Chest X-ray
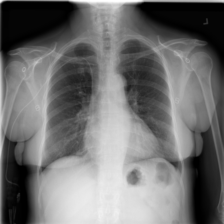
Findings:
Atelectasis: negative
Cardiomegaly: negative
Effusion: negative
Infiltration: negative
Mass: negative
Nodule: negative
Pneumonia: negative
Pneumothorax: negative
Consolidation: negative
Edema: negative
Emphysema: negative
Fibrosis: negative
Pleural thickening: negative
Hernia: negative